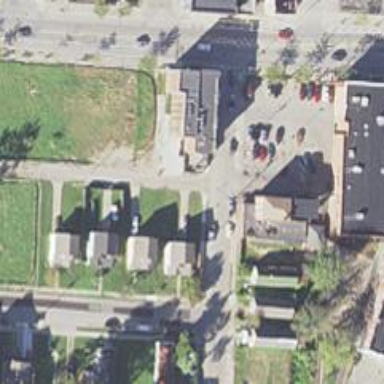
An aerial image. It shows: Alleyway designated as service road.